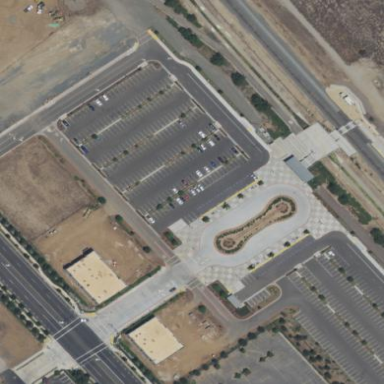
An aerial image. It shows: Parking area.